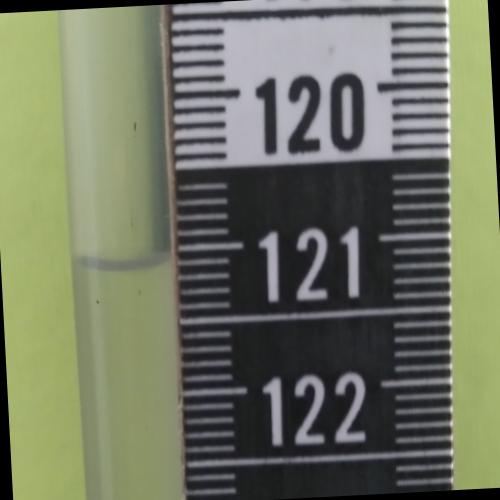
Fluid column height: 121.1 cm